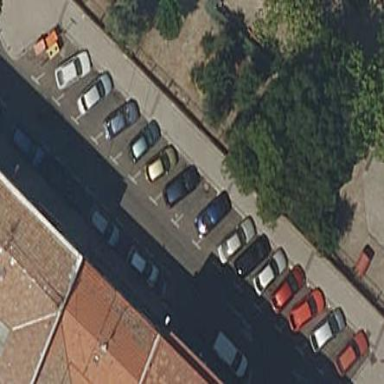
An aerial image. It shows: Diagonal street side parking with asphalt surface.